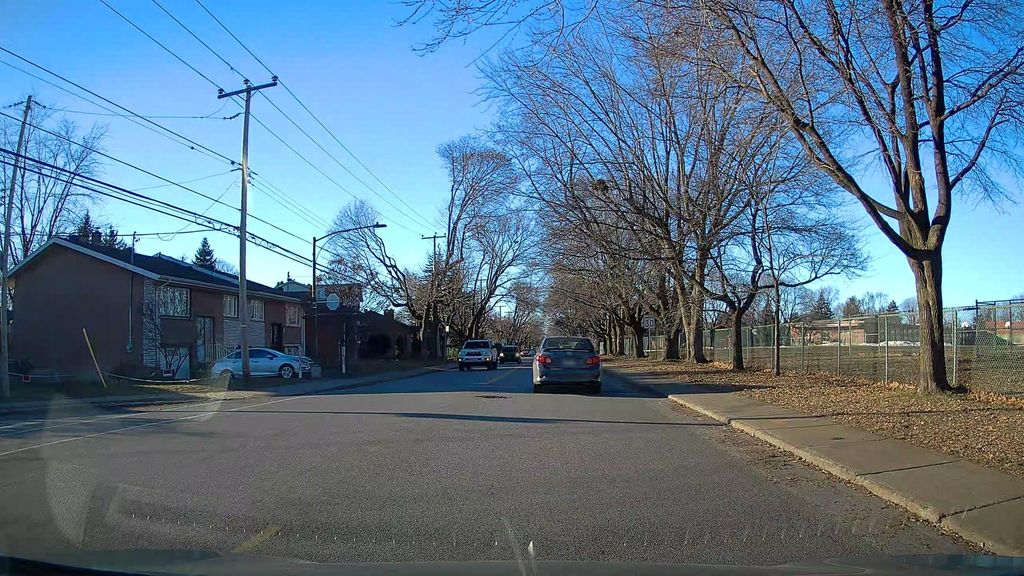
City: montreal